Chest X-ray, PA view. Patient: 42 years old, sex M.
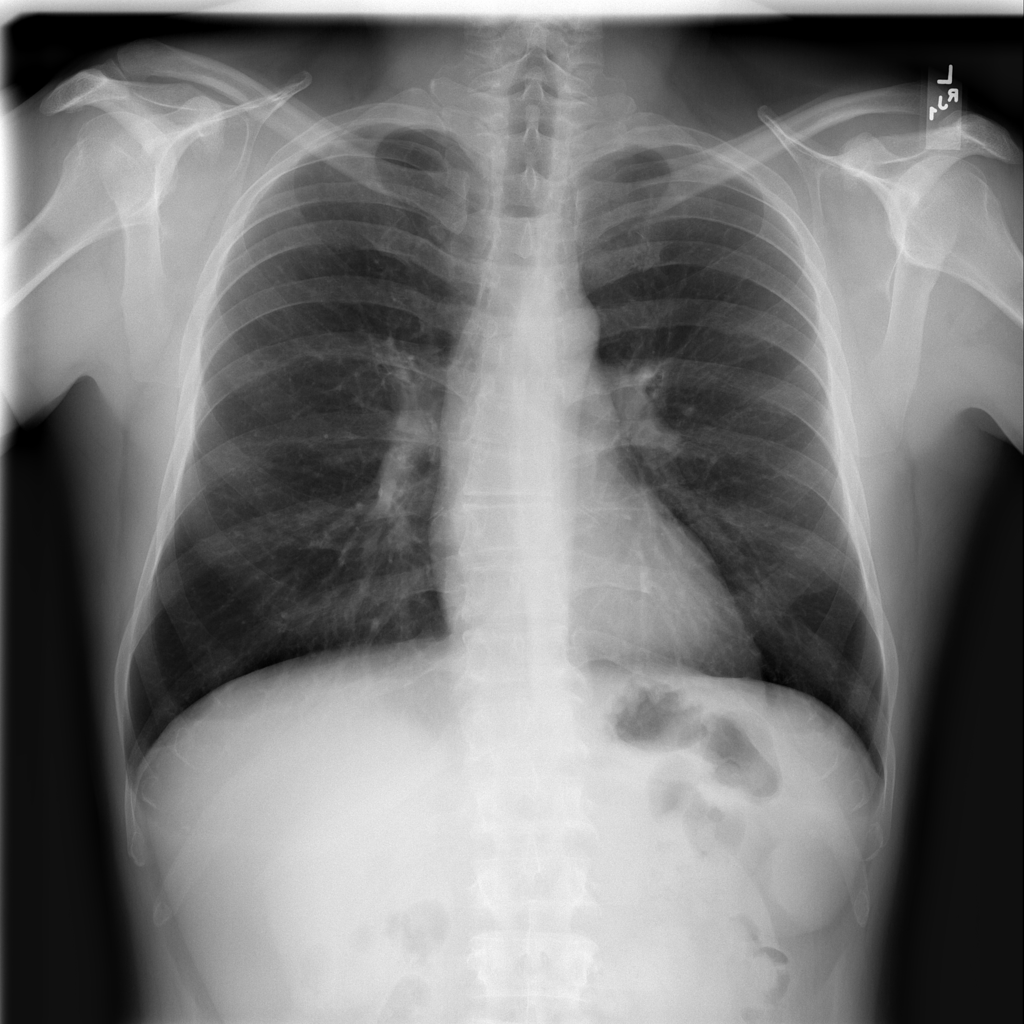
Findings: No Finding